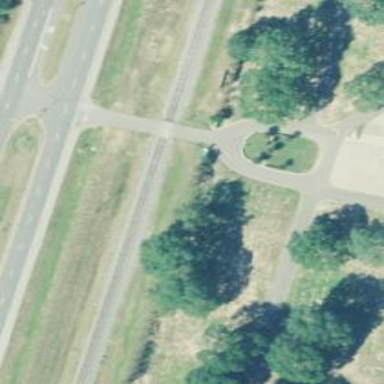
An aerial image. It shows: Road with stop sign.